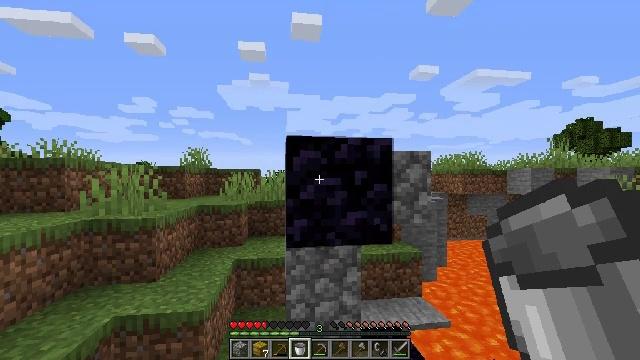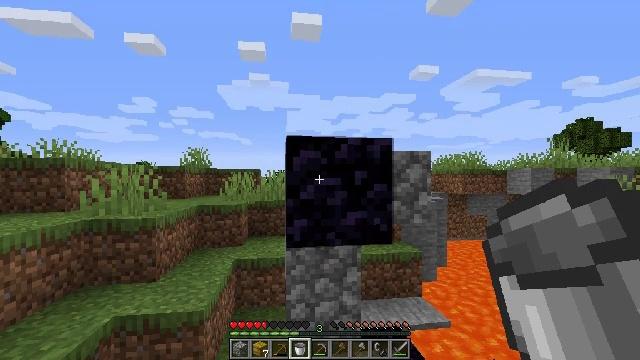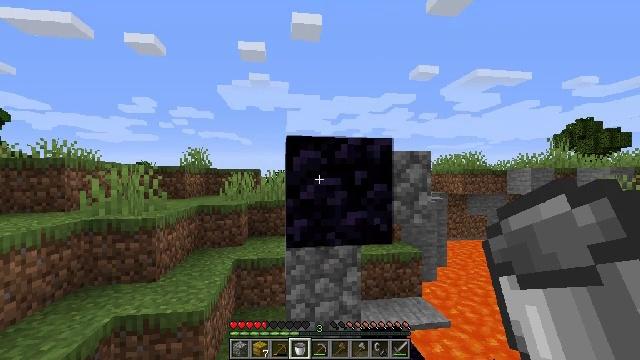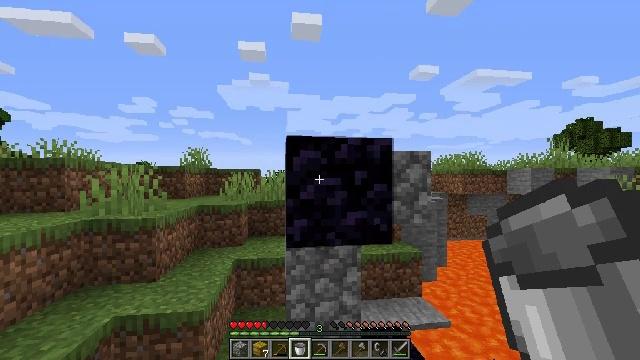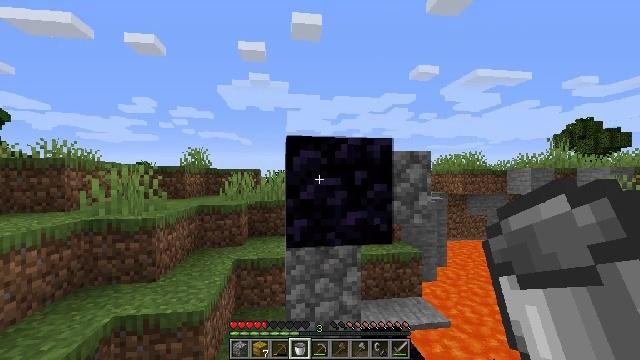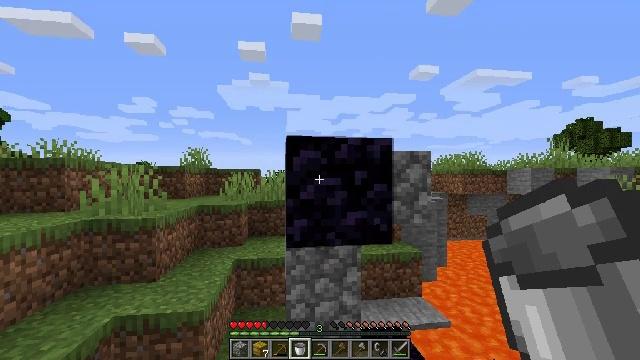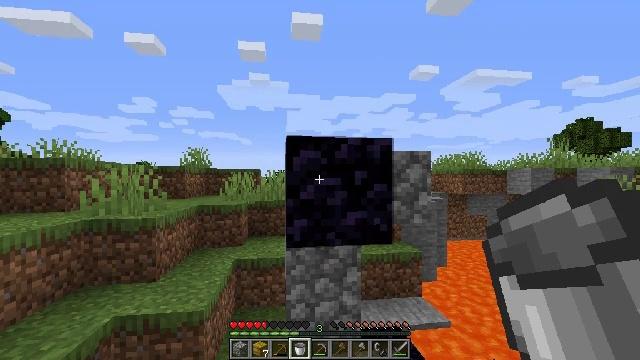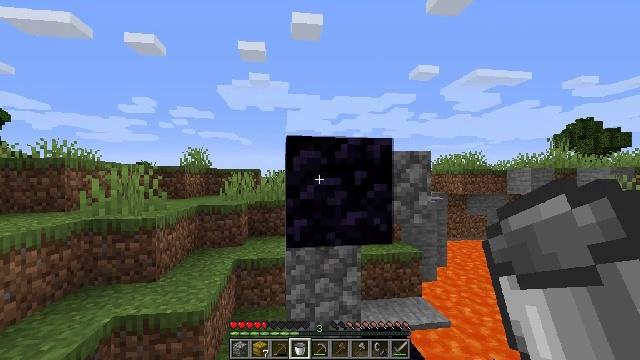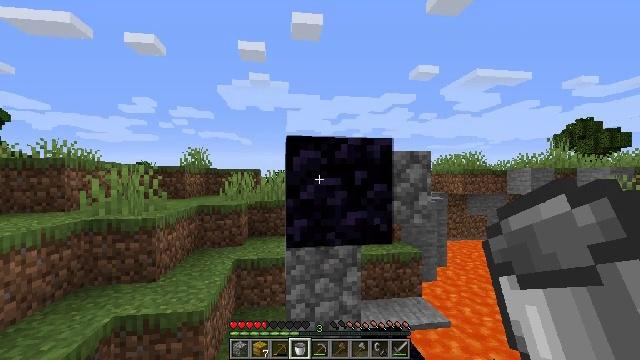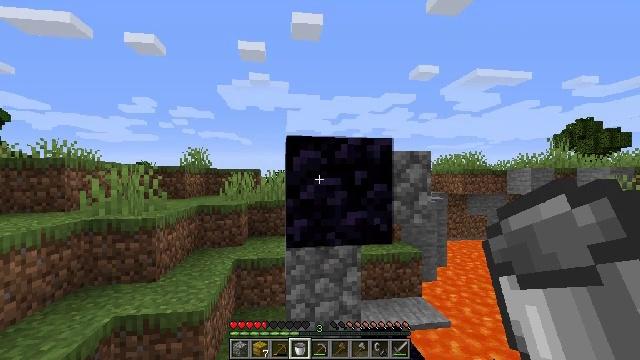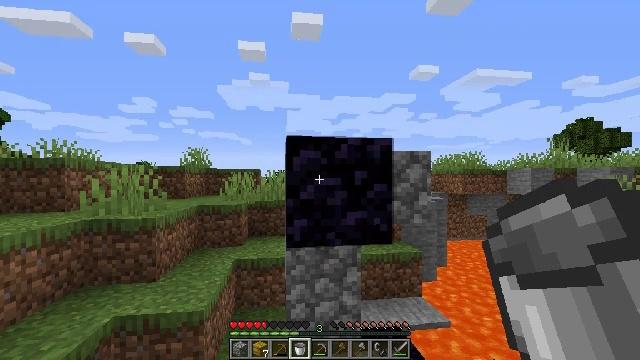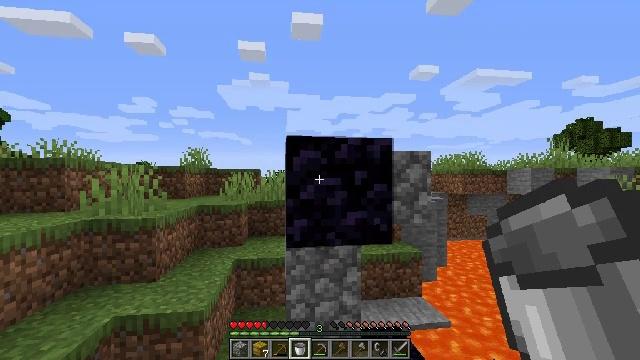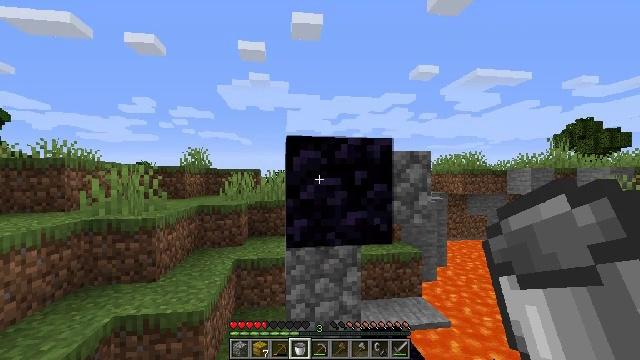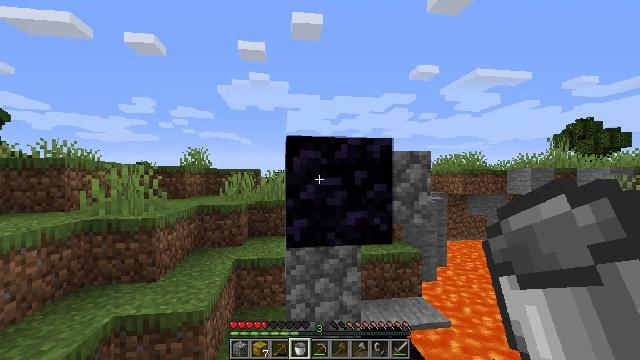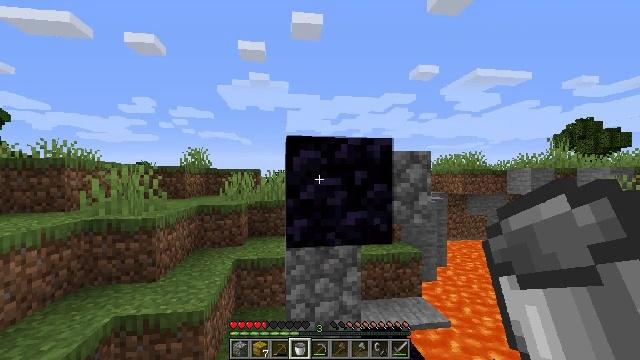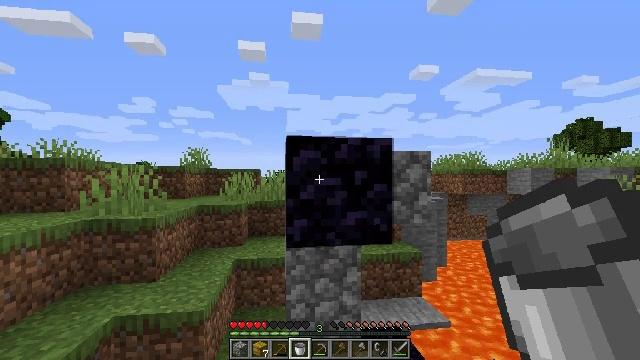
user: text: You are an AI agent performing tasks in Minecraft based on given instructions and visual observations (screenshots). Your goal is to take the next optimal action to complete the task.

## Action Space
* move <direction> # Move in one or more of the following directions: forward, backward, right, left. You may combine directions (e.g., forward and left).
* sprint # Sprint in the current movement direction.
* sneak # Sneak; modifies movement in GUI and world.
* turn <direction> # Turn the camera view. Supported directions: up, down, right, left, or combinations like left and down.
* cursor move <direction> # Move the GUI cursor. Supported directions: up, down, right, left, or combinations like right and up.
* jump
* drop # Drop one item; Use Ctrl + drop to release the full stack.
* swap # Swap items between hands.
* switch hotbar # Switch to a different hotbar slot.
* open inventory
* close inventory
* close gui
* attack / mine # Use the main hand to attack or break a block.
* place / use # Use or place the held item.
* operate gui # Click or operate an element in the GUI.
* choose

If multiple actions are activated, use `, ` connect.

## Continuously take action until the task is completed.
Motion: motion action
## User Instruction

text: Mine cobblestone underground.
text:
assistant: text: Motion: no_op
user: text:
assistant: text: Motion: no_op
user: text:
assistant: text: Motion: no_op
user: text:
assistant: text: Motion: no_op
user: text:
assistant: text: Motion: no_op
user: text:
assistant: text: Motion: no_op
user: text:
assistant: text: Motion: no_op
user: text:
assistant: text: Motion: no_op
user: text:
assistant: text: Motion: no_op
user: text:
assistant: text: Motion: no_op
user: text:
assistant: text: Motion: no_op
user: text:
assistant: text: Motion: no_op
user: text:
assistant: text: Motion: no_op
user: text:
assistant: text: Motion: no_op
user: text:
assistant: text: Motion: no_op
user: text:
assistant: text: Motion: no_op
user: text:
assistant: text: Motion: no_op
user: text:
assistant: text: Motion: no_op
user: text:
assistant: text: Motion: no_op
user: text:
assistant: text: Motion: no_op
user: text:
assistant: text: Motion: no_op
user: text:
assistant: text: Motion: no_op
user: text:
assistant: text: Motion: no_op
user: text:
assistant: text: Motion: no_op
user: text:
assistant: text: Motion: no_op
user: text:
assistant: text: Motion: no_op
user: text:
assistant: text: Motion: no_op
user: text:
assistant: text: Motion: no_op
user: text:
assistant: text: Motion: no_op
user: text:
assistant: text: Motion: no_op